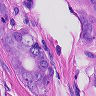
Metastatic tissue present: yes